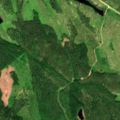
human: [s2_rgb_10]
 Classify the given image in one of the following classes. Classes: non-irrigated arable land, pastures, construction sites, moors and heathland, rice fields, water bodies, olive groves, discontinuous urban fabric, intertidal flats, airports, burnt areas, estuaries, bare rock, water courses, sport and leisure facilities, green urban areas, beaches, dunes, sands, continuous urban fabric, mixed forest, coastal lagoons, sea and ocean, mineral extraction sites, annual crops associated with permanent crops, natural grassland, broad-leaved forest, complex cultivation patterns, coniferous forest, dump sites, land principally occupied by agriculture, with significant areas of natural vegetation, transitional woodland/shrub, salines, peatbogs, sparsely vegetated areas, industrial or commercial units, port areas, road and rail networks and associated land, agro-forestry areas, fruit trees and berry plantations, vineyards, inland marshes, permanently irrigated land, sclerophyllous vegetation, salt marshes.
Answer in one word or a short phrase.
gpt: coniferous forest, mixed forest, transitional woodland/shrub